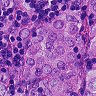
Metastatic tissue present: yes